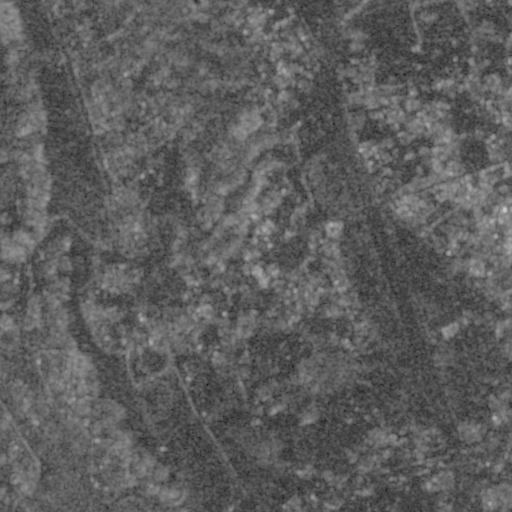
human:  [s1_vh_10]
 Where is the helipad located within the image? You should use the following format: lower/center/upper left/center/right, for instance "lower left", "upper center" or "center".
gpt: The helipad is located in the lower left of the image.
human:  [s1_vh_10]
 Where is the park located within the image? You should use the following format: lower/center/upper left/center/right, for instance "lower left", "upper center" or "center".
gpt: The park is located in the lower left of the image.
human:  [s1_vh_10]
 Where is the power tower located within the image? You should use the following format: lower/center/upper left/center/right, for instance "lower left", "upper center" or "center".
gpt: The power tower is located in the lower right of the image.
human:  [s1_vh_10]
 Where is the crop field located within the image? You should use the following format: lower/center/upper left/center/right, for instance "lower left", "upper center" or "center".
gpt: There is no crop field in the image.

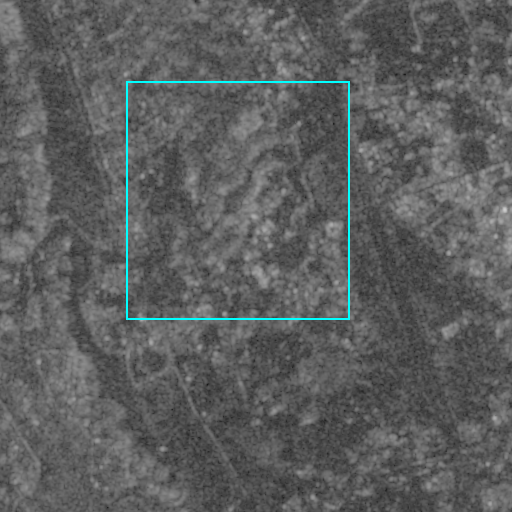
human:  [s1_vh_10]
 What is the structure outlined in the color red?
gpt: There is no red outline.
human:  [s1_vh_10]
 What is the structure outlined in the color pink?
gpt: There is no structure outlined in pink.